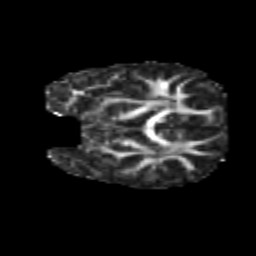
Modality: FA
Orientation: coronal
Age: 7
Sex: female
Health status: healthy